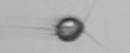
Label: Acanthoica_quattrospina